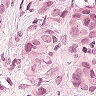
Metastatic tissue present: yes